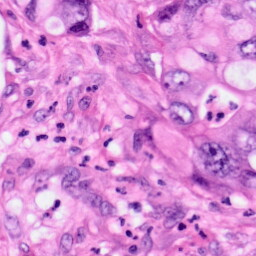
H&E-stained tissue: Pancreatic